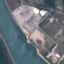
Land use / land cover: River